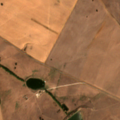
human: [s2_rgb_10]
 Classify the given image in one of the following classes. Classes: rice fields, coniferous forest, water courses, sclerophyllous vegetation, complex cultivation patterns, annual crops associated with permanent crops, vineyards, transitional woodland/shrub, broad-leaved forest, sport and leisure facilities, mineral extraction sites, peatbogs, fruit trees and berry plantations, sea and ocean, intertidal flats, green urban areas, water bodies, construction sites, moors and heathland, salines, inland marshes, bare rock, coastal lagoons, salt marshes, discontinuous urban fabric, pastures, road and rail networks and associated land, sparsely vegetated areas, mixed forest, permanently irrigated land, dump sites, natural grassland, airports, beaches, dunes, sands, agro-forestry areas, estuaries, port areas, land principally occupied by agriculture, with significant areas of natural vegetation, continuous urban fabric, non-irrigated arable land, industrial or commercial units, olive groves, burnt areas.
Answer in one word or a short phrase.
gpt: non-irrigated arable land, pastures, natural grassland